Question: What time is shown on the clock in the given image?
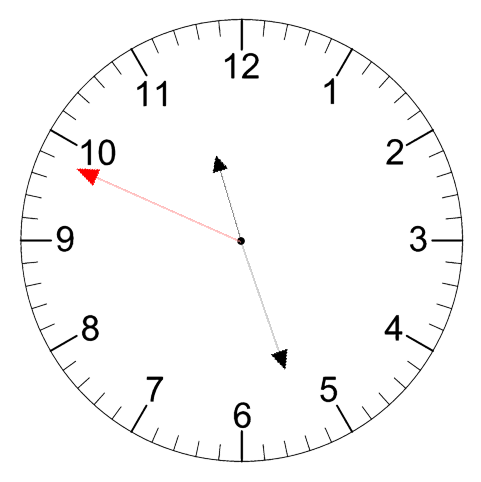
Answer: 11:26:49